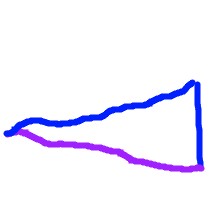
Shape: triangle